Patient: sex M, age 51
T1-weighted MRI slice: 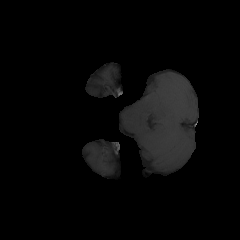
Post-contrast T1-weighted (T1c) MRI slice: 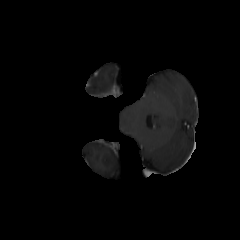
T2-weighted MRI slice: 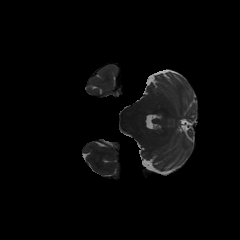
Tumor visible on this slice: no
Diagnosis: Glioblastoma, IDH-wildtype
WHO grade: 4